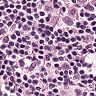
Metastatic tissue present: no